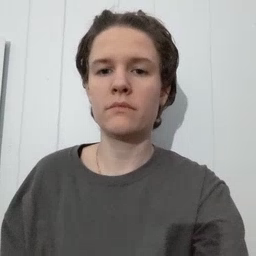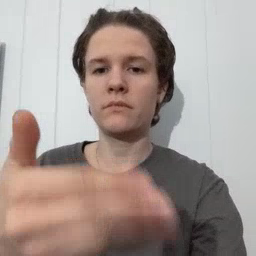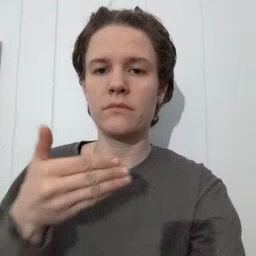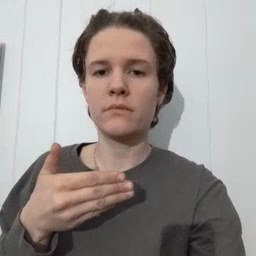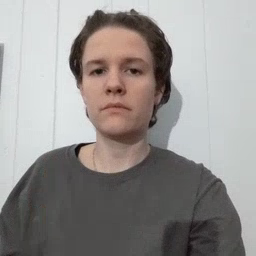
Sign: before